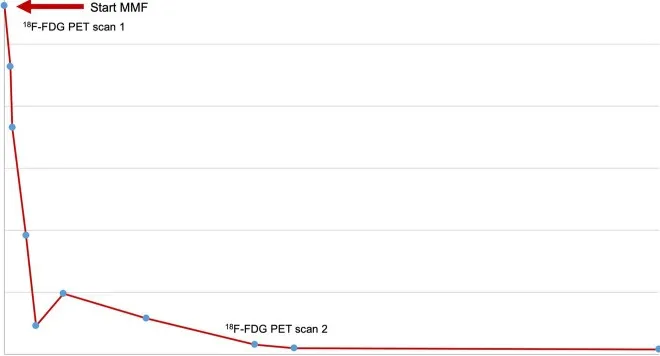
CRP values at the beginning of therapy with MMF and in the course of therapy.
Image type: chart (chart)